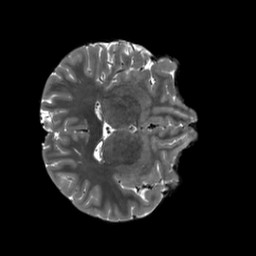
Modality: T2w
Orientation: axial
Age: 19
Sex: female
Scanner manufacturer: siemens
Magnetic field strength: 3 T
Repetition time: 3.2 s
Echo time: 0.566 s